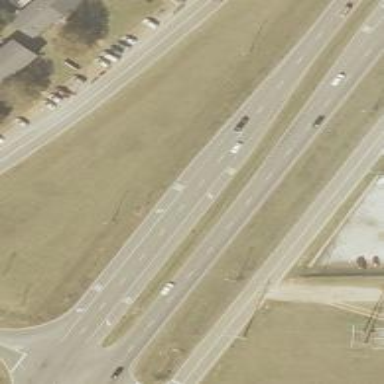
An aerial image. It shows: Trunk highway.